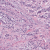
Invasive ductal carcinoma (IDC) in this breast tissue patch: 1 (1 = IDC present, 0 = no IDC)